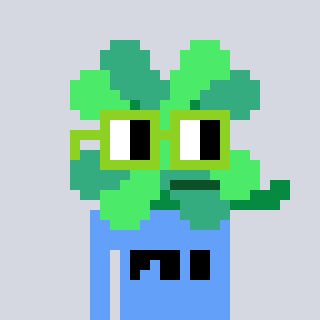
a pixel art character with square light green glasses, a clover-shaped head and a blue-colored body on a cool background